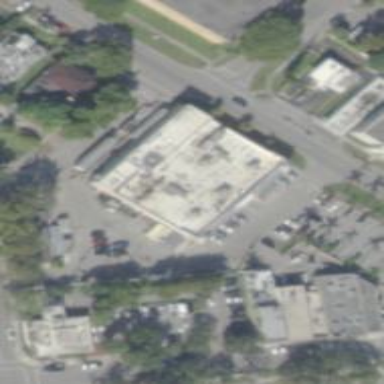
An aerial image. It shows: Supermarket.